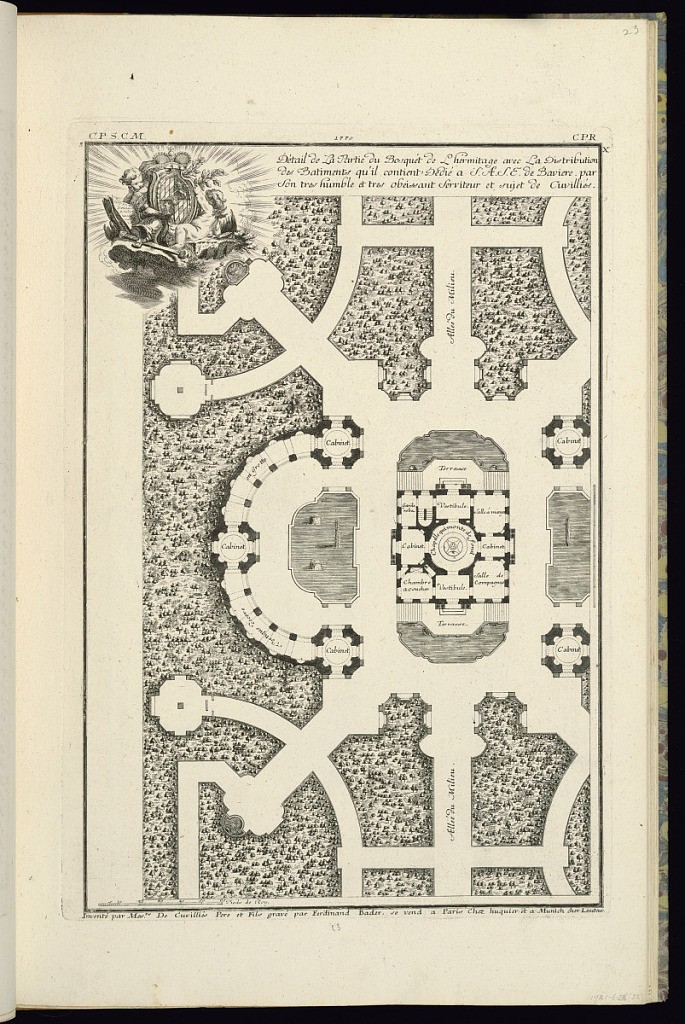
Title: Détail de la Partie du Bosquet de l’hermitage avec La Distribution des Batiments qu’il contient.
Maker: François de Cuvilliés the Elder, Belgian, 1695 - 1768
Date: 1770
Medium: Etching and engraving on paper
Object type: Print
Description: An architectural plan for a building and its surrounding garden with fountains. A coat of arms with putti in the upper left corner. The plate is titled, numbered, signed, and dated.